Question: Find the horizontal coordinate of the first time the ball hits the ground. The result is rounded down to the nearest integer. Note that there is no energy loss in the event of a collision
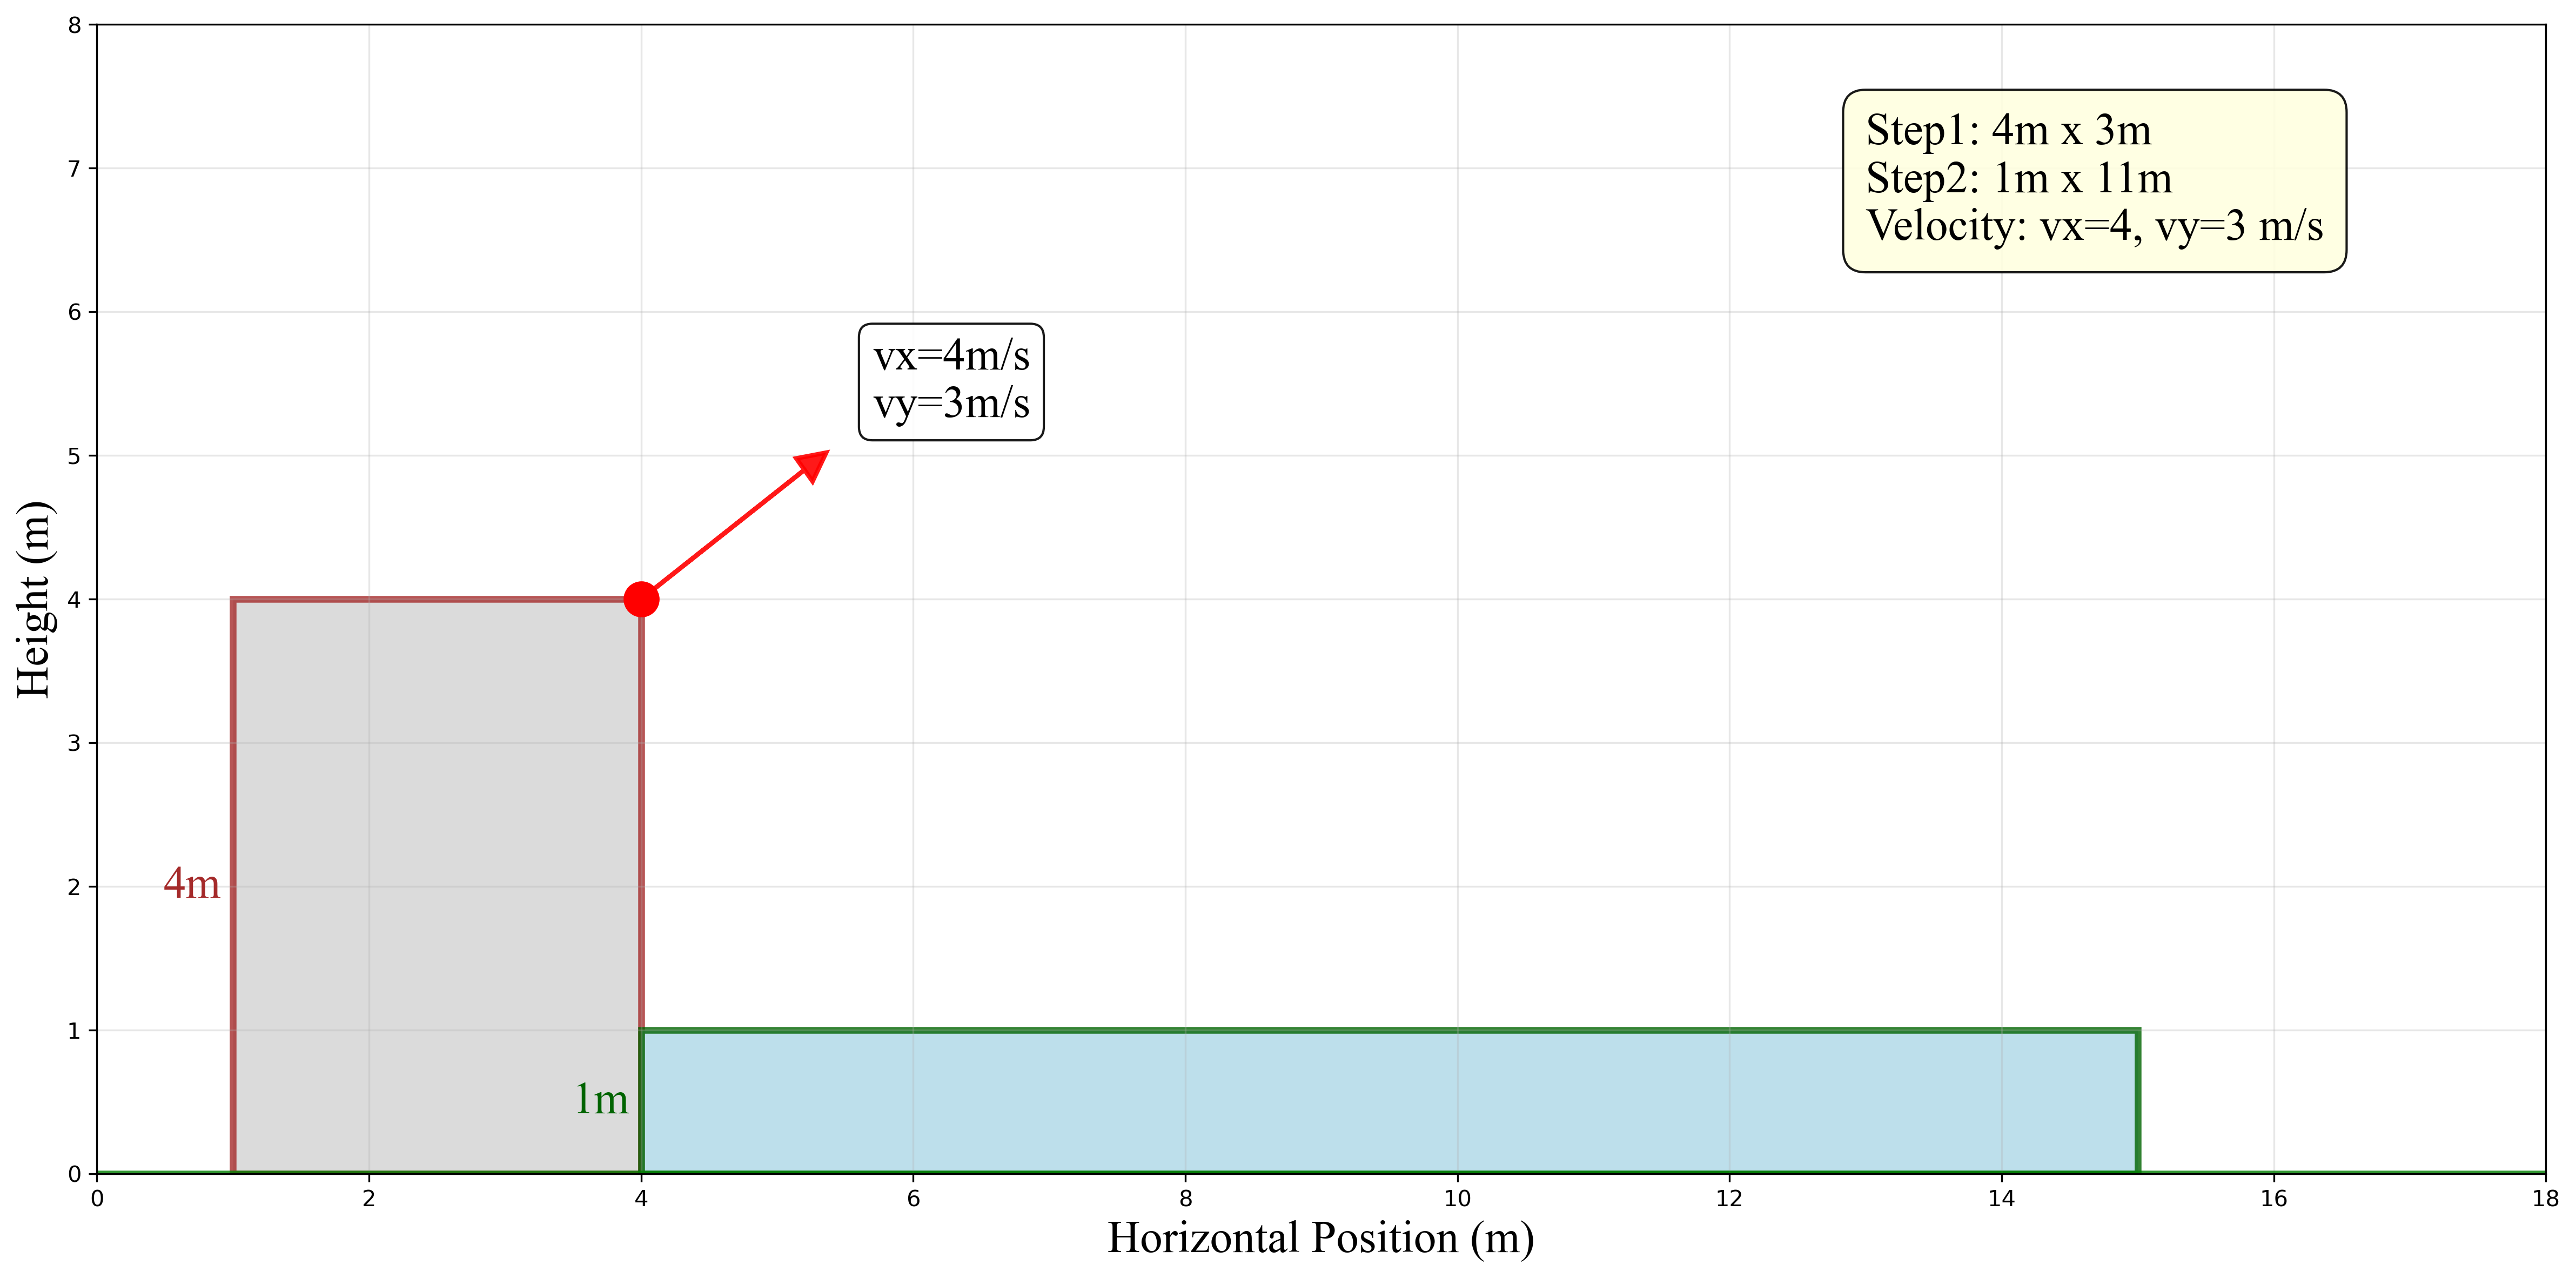
Answer: 15